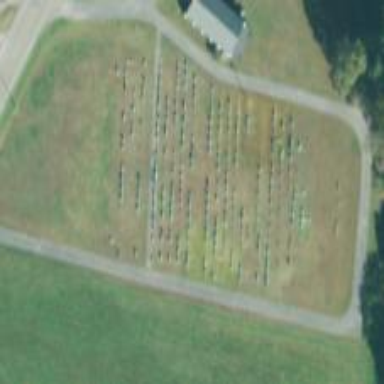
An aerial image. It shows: Cemetery.